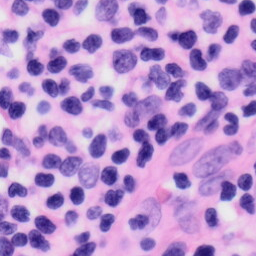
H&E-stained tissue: Skin